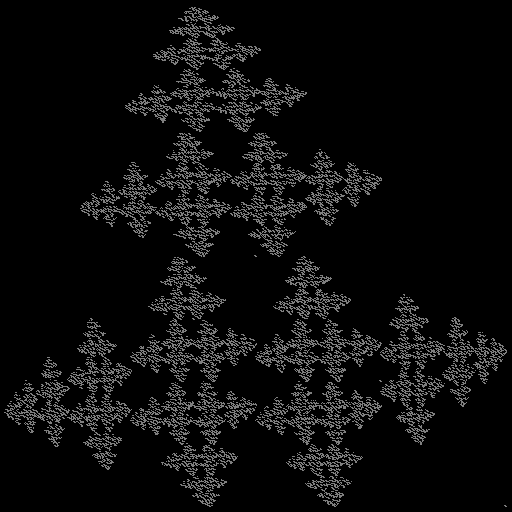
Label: crystal